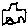
Label: car